Question: I've created an Unit Test project which requires a key which is not public, so locally I can read it from the App.config but then Travis CI doesn't have this key.
So I've added an Environment Variable in Travis CI like this:

When the Travis CI build starts it displays my variable in the log:
> Setting environment variables from repository settings
$ export TestKey=TestValue
But according to the log a simple test which reads the key fails with the error message 'Key not set as environment variable':
'''
[Test]
public void TestTravisEnvVariable()
{
string testKey= Environment.GetEnvironmentVariable("TestKey");
Assert.IsNotNullOrEmpty(testKey, "Key not set as environment variable");
}
'''
The <URL> method reads the variable of the current process.
It is not clear to me why it didn't work in the first place but the sample above just works the second time I ran the build.
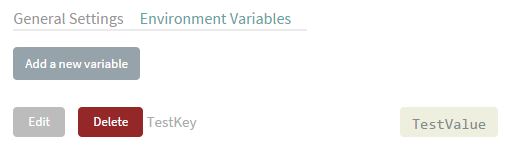
Answer: I just tried this on Travis CI and 'Environment.GetEnvironmentVariable("TestKey");' works fine for me in a simple console app (specifying'EnvironmentVariableTarget.User' or '.Machine' in the overloads doesn't though).